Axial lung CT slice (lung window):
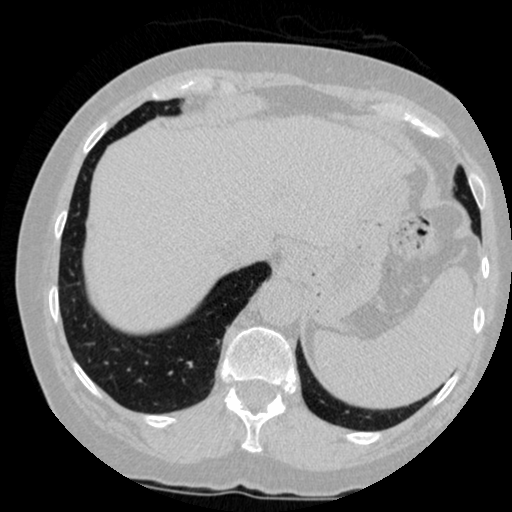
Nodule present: no